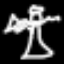
Label: angel